Question: I'm looking to have one of these in an HTML page.

F12 developer tools calls this a 'wmd-edit' control. I suppose this requires some extra library (wmd).
I'm looking to have something this (not using some library) filling up the entire page, and read only.. is this possible, or must I use a library?
I'm quite new to experimenting with HTML.
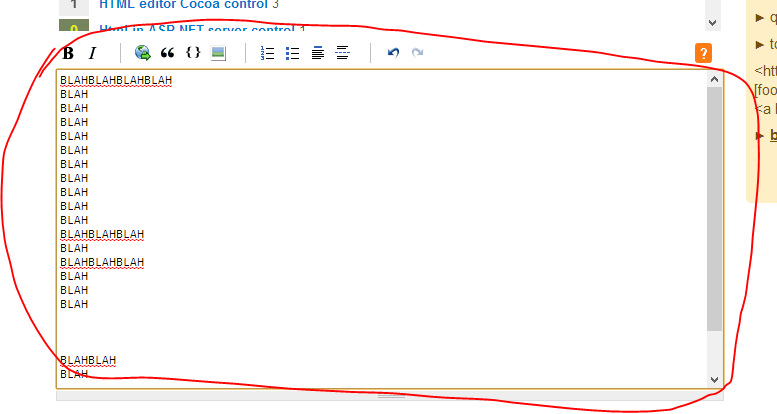
Answer: You can use a '<textarea>'. See <URL> for a demo.